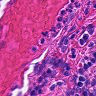
Metastatic tissue present: no